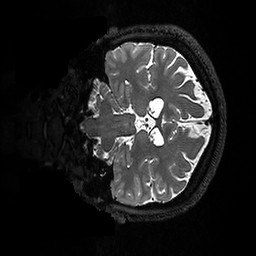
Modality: T2w
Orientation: coronal
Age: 25
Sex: female
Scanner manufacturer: ge
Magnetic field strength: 3 T
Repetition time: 3.202 s
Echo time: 0.06663 s